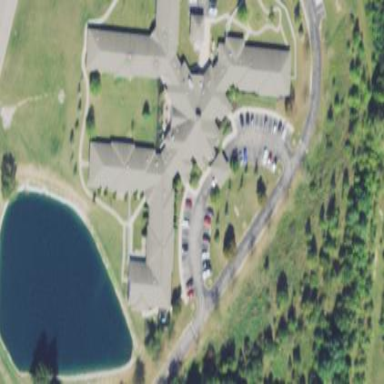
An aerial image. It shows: Nursing home building.